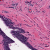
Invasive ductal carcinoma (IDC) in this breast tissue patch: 0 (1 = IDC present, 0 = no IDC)